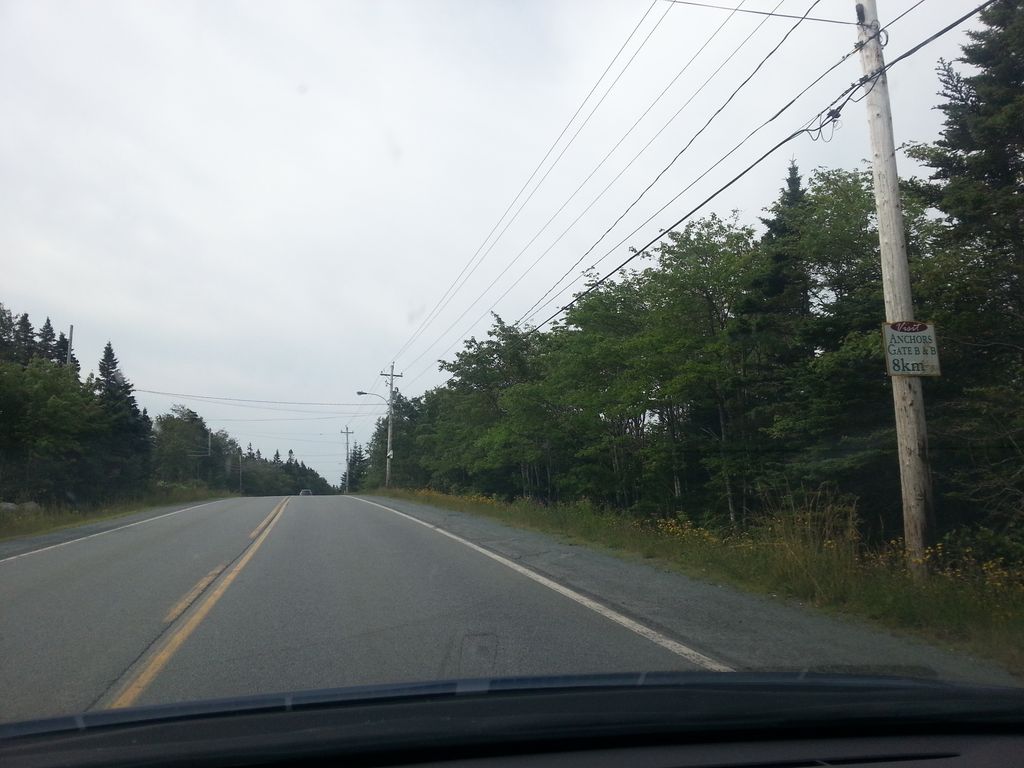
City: halifax